Question: I am using System Console to read a line as in below code
'''
public class Strings2
{
public static void main(String[] args)
{
String Name;
Console c = System.console();
Name = c.readLine("%s", "Name?:");
System.out.println(Name);
}
}
'''
But when i run this its generating a NullPointerException

Any idea why this happens
I am running the above code in eclipse
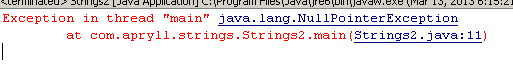
Answer: In your context, System.console() is not available and you should check for null and find an alternative course of action.
> "System.console() Returns the unique Console object associated with the current Java
virtual machine, if any. Returns: The system console, if any, otherwise null."
_
> "Whether a virtual machine has a console is dependent upon the
underlying platform and also upon the manner in which the virtual
machine is invoked. If the virtual machine is started from an
interactive command line without redirecting the standard input and
output streams then its console will exist and will typically be
connected to the keyboard and display from which the virtual machine
was launched. If the virtual machine is started automatically, for
example by a background job scheduler, then it will typically not have
a console. "
Taken from java.sun.com.